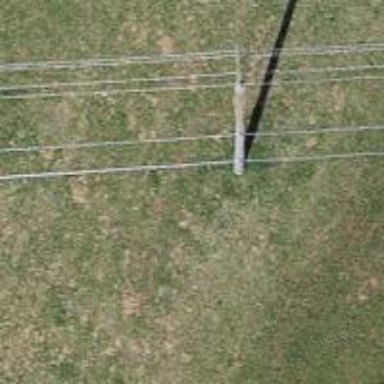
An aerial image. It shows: Power pole.